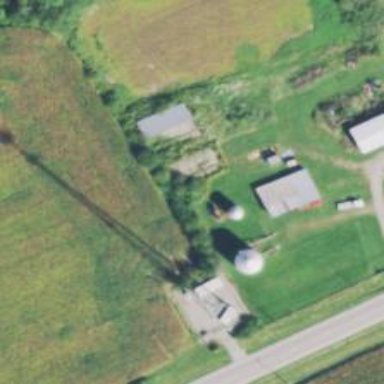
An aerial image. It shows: Silo.